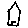
Label: house